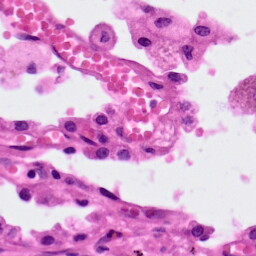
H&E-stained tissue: Lung